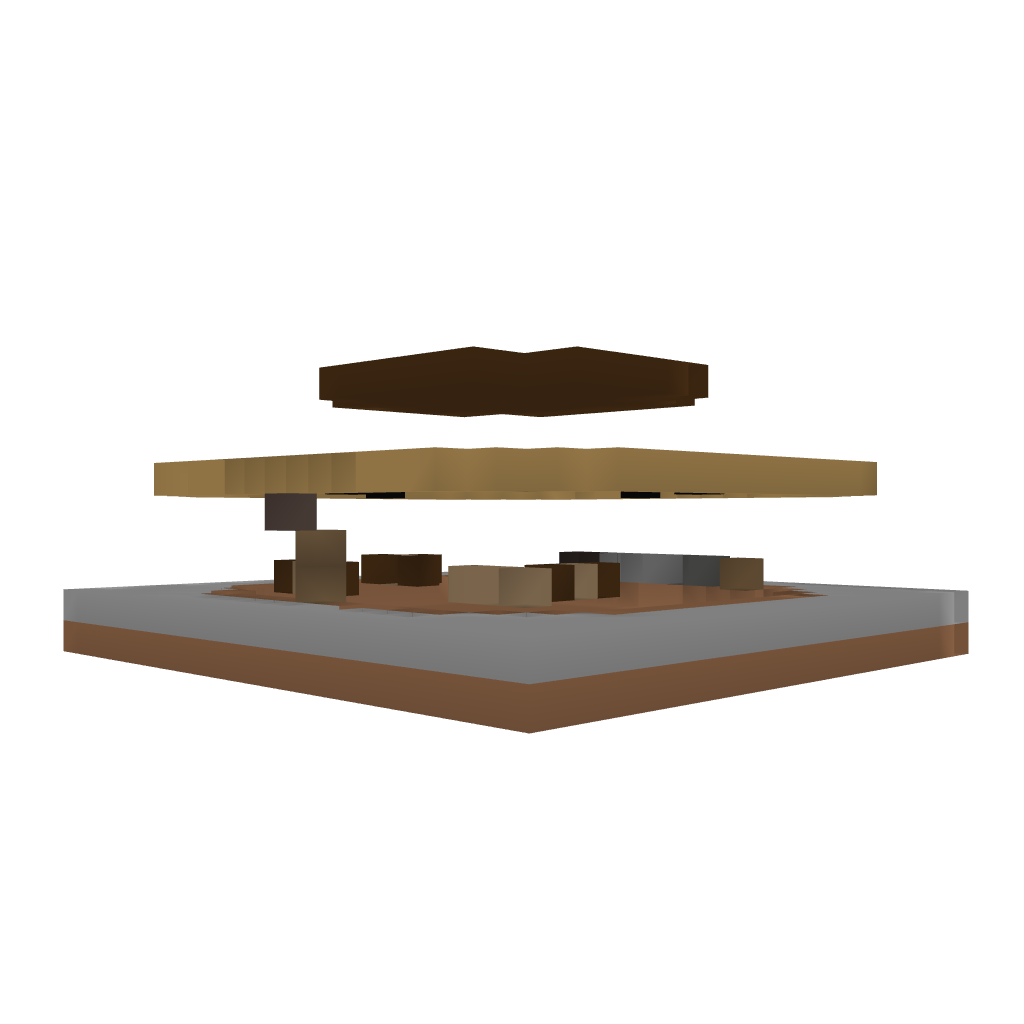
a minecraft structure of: Minestore